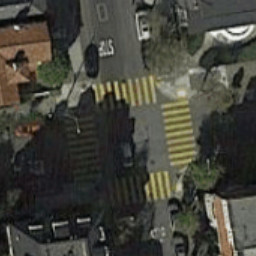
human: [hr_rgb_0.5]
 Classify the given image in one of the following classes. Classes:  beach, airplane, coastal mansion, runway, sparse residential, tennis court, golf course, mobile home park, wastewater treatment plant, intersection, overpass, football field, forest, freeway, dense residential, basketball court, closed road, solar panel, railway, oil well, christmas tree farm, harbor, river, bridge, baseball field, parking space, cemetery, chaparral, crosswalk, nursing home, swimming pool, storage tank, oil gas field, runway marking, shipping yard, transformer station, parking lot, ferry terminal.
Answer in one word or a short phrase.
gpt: crosswalk